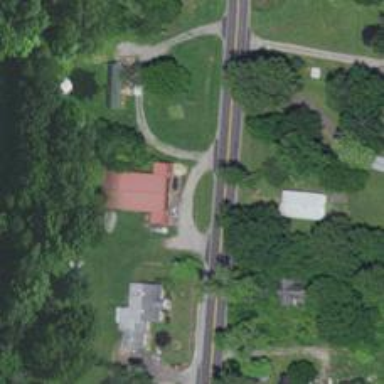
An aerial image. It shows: Driveway leading to service road.